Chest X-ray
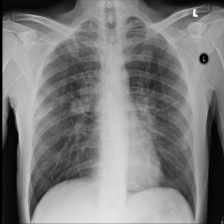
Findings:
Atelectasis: negative
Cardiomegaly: negative
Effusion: negative
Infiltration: negative
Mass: negative
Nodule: positive
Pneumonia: negative
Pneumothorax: negative
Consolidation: negative
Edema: negative
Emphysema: negative
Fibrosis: negative
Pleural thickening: positive
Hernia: negative